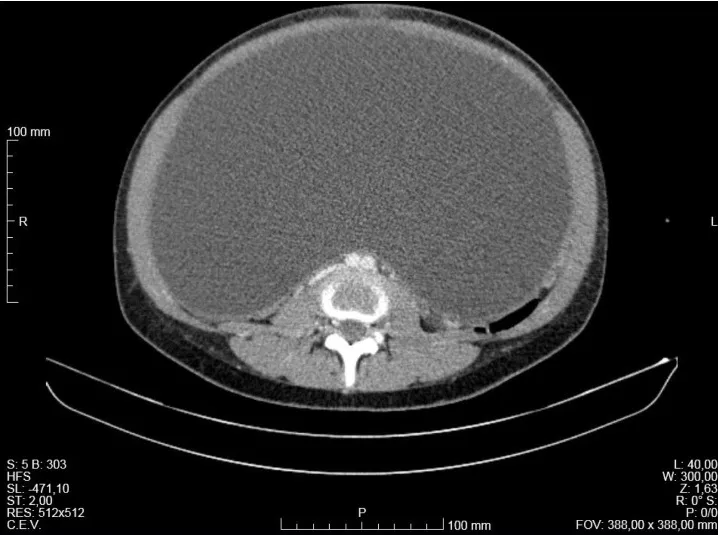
Axial image of abdominal and pelvic CT showing the large size of the cyst with a thin and regular wall, that occupied practically all the abdominal and pelvic cavities, with no contrast-enhanced solid areas, that deviated and collapsed the abdominal and pelvic viscera.
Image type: radiology (ct)